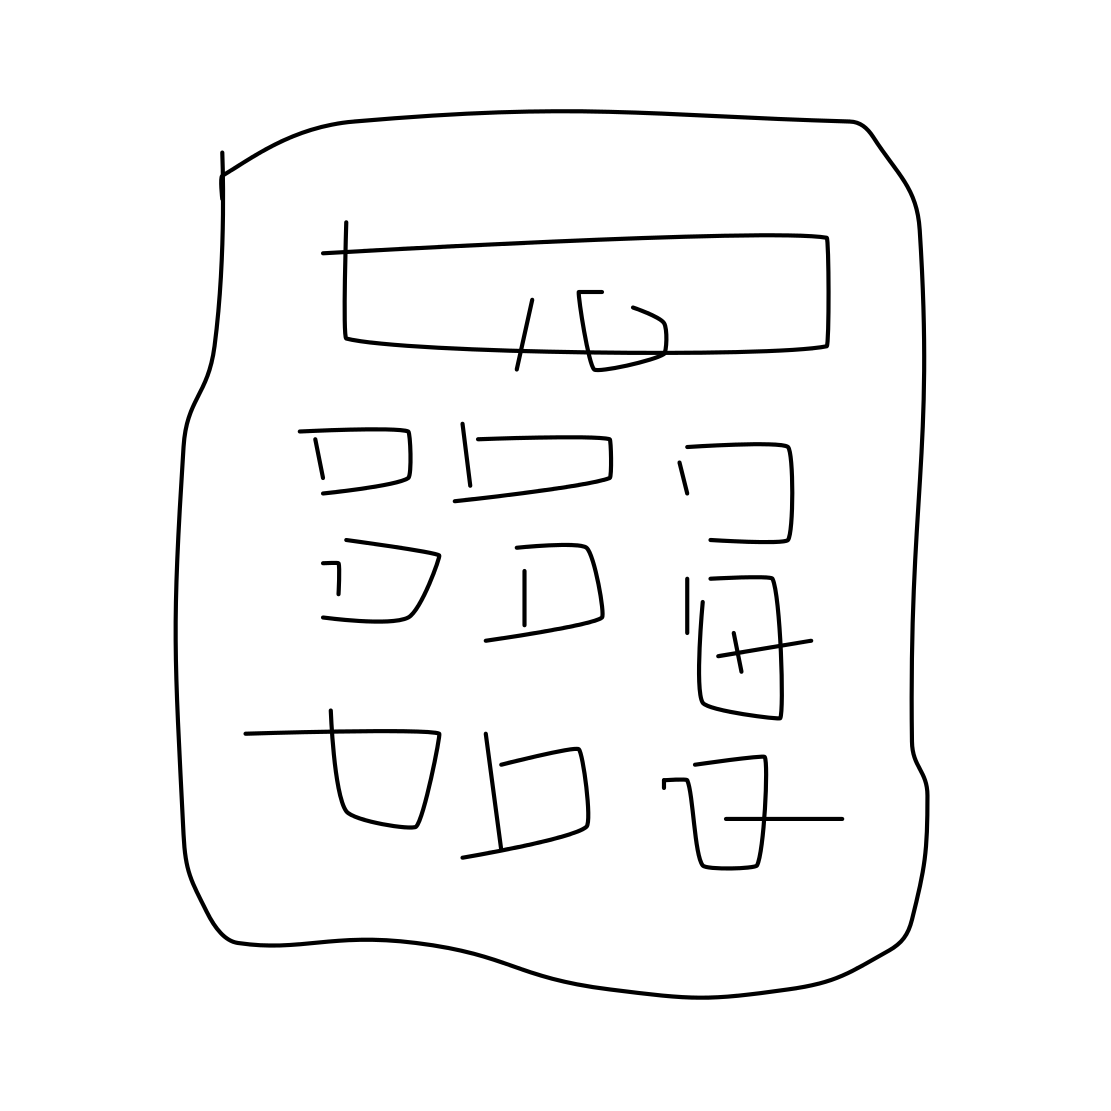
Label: calculator